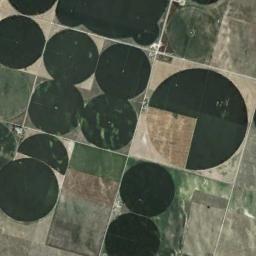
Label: circular_farmland